Question: I created a class that would generate a hud item, this hud item can animate the resulting texture which is a gradient created using cicolor that is then saved into a uiimage which is in turn used for an sktexture. I've noticed now that i am getting a lot of memory growth in my app and running it through instruments has shown me this, but i can't for the life figure out whats going on:
Here's the error i get
You can't really see the issue so it's giving me 91.4% on this line of code:
'''
animatedGraphic = [[SKSpriteNode alloc]initWithTexture:[[TextureList sharedManager]returnGradientofSize:[[TextureList sharedManager]returnTextureSize:kGMHUDFlowerTarget] topColor:[CIColor colorWithRed:255.0/255.0 green:171.0/255.0 blue:121.0/255.0] bottomColor:[CIColor colorWithRed:225.0/255.0 green:57.0/255.0 blue:86.0/255.0]] color:[UIColor orangeColor] size:CGSizeMake(0, self.frame.size.height)];
animatedGraphic.anchorPoint = CGPointMake(0, 0.5);
animatedGraphic.zPosition = self.zPosition+1;
[self addChild:animatedGraphic];
'''
Heres the code for the sktexture with a gradient:
'''
-(SKTexture*)returnHorizontalGradientofSize:(CGSize)size
leftColor:(CIColor*)leftColor
rightColor:(CIColor*)rightColor{
CIContext *coreImageContext = [CIContext contextWithOptions:nil];
CIFilter *gradientFilter = [CIFilter filterWithName:@"CILinearGradient"];
[gradientFilter setDefaults];
CIVector *startVector = [CIVector vectorWithX:0 Y:size.height/2];
CIVector *endVector = [CIVector vectorWithX:size.width Y:size.height/2];
[gradientFilter setValue:startVector forKey:@"inputPoint0"];
[gradientFilter setValue:endVector forKey:@"inputPoint1"];
[gradientFilter setValue:leftColor forKey:@"inputColor0"];
[gradientFilter setValue:rightColor forKey:@"inputColor1"];
CGImageRef cgimg = [coreImageContext createCGImage:[gradientFilter outputImage]
fromRect:CGRectMake(0, 0, size.width, size.height)];
UIImage *theImage = [UIImage imageWithCGImage:cgimg];
CFRelease(cgimg);
return [SKTexture textureWithImage:theImage];
}
'''
Heres the code for the hud item:
'''
#import "ItemHud.h"
#import "TextureList.h"
#import "UnlockController.h"
@interface ItemHud ()
@property (nonatomic) double scoreIncrement;
@property (nonatomic) double increment;
@property (nonatomic) double barIncrement;
@property (nonatomic) double updateIncrement;
@property (nonatomic) BOOL barAnimating;
@end
@implementation ItemHud
@synthesize theLabel;
@synthesize theLabelTwo;
@synthesize animatedGraphic;
@synthesize iconGraphic;
-(id)initWithImageNamed:(NSString *)ImageName
withLabel:(NSString *)LabelName
withLabelTwo:(NSString *)LabelNameTwo
withIconGraphic:(NSString *)iconGraphicName
withAnimatedGraphic:(BOOL)AnimatedGraphicName{
if (self = [super init]) {
if (ImageName)
{
self.size = [[TextureList sharedManager]returnTextureSize:ImageName];
self.texture = nil;
self.color = [UIColor colorWithRed:0.0/255.0 green:0.0/255.0 blue:0.0/255.0 alpha:0.65];
self.userInteractionEnabled = NO;
_barAnimating = NO;
}
if (AnimatedGraphicName) {
animatedGraphic = [[SKSpriteNode alloc]initWithTexture:[[TextureList sharedManager]returnGradientofSize:[[TextureList sharedManager]returnTextureSize:kGMHUDFlowerTarget] topColor:[CIColor colorWithRed:255.0/255.0 green:171.0/255.0 blue:121.0/255.0] bottomColor:[CIColor colorWithRed:225.0/255.0 green:57.0/255.0 blue:86.0/255.0]] color:[UIColor orangeColor] size:CGSizeMake(0, self.frame.size.height)];
animatedGraphic.anchorPoint = CGPointMake(0, 0.5);
animatedGraphic.zPosition = self.zPosition+1;
[self addChild:animatedGraphic];
}
if (iconGraphicName) {
if ([iconGraphicName isEqualToString:kGMHUDLevelIcon1] || [iconGraphicName isEqualToString:kGMHUDLevelIcon2] || [iconGraphicName isEqualToString:kGMHUDLevelIcon3] || [iconGraphicName isEqualToString:kGMHUDLevelIcon4]|| [iconGraphicName isEqualToString:kGMHUDLevelIcon5] || [iconGraphicName isEqualToString:kGMHUDLevelIcon6] || [iconGraphicName isEqualToString:kGMHUDLevelIcon7] || [iconGraphicName isEqualToString:kGMHUDLevelIcon8] || [iconGraphicName isEqualToString:kGMHUDLevelIcon9]) {
iconGraphic = [[SKSpriteNode alloc]initWithTexture:[SKTexture textureWithImageNamed:iconGraphicName] color:nil size:[[TextureList sharedManager]returnTextureSize:kGMHUDLevelIcon1]];
}
else{
iconGraphic = [[SKSpriteNode alloc]initWithTexture:[SKTexture textureWithImageNamed:iconGraphicName] color:nil size:[[TextureList sharedManager]returnTextureSize:iconGraphicName]];
}
iconGraphic.zPosition = self.zPosition+1;
[self addChild:iconGraphic];
[self setGraphicRight:NO];
}
if (LabelName) {
theLabel = [SKLabelNode labelNodeWithFontNamed:kFontName];
[theLabel setFontColor:[UIColor whiteColor]];
[theLabel setFontName:kFontName];
[theLabel setFontSize:kFontSizeMDMedium];
[theLabel setHorizontalAlignmentMode:SKLabelHorizontalAlignmentModeLeft];
[theLabel setVerticalAlignmentMode:SKLabelVerticalAlignmentModeCenter];
theLabel.text = LabelName;
[self addChild:theLabel];
[self setHudDefaults:YES];
}
if (LabelNameTwo) {
theLabelTwo = [SKLabelNode labelNodeWithFontNamed:kFontName];
[theLabelTwo setFontColor:[UIColor whiteColor]];
[theLabelTwo setFontName:kFontName];
[theLabelTwo setFontSize:kFontSizeMDMedium];
[theLabelTwo setHorizontalAlignmentMode:SKLabelHorizontalAlignmentModeRight];
[theLabelTwo setVerticalAlignmentMode:SKLabelVerticalAlignmentModeCenter];
theLabelTwo.text = LabelNameTwo;
[self addChild:theLabelTwo];
[self setHudDefaults:NO];
}
}
return self;
}
-(void)setBackgroundImage:(SKTexture*)theTexture{
self.texture = theTexture;
}
-(void)setHudDefaults:(BOOL)singleLabel{
theLabelTwo.position = CGPointMake(self.position.x+self.frame.size.width/2,self.position.y);
animatedGraphic.position = CGPointMake(-self.frame.size.width/2,self.position.y);
if (singleLabel) {
[theLabel setHorizontalAlignmentMode:SKLabelHorizontalAlignmentModeCenter];
theLabel.position = CGPointMake(self.position.x,self.position.y);
}
else{
theLabel.position = CGPointMake(theLabelTwo.position.x-theLabelTwo.frame.size.width/2-20,self.position.y);
[theLabel setHorizontalAlignmentMode:SKLabelHorizontalAlignmentModeRight];
}
theLabel.zPosition = self.zPosition+1;
theLabelTwo.zPosition = self.zPosition+1;
}
-(void)setGraphicRight:(BOOL)placeRight{
if (placeRight) {
iconGraphic.position = CGPointMake(self.frame.size.width/2,-self.frame.size.height/4);
iconGraphic.zPosition = animatedGraphic.zPosition+1;
}
else{
iconGraphic.position = CGPointMake(-self.frame.size.width/2,-self.frame.size.height/4);
iconGraphic.zPosition = animatedGraphic.zPosition+1;
}
}
-(void)setBarProgress:(int)flowerTarget currentFlowers:(int)currentFlowers{
double increment = (double)flowerTarget/100;
//NSLog(@"increment is %f",increment);
double barIncrement = (double)self.frame.size.width/100;
//NSLog(@"BAR increment is %f",barIncrement);
double barState = (barIncrement/increment)*currentFlowers;
//NSLog(@"BAR state is %f",barState);
/*if (animatedGraphic.frame.size.width >= self.frame.size.width && !_barAnimating) {
_barAnimating = YES;
[self animateBar:YES];
}
else if (animatedGraphic.frame.size.width < self.frame.size.width && _barAnimating){
_barAnimating = NO;
[self animateBar:NO];
}*/
animatedGraphic.size = CGSizeMake(barState, self.frame.size.height);
}
-(void)setBarValues:(int)startValue increment:(int)increment nextObject:(int)nextObject{
//NSLog(@"0:Totalscore is %i",[[UserDetails sharedManager]userTotalScore]);
//NSLog(@"1:StartValue %i",startValue);
//NSLog(@"2:Increment %i",increment);
//NSLog(@"3:Nextobject %i",nextObject);
_scoreIncrement = (double)startValue/(double)nextObject;
//NSLog(@"increment is %f",increment);
_barIncrement = (double)self.frame.size.width/100;
//NSLog(@"bar increment is %f",barIncrement);
_updateIncrement = ((double)startValue/_scoreIncrement)/100;
//NSLog(@"update increment is %f",updateIncrement);
//NSLog(@"4:Animate %f",_barIncrement/_updateIncrement*increment);
animatedGraphic.size = CGSizeMake(_barIncrement/_updateIncrement*increment, self.frame.size.height);
}
-(void)updateBarProgress:(int)update{
animatedGraphic.size = CGSizeMake(_barIncrement/_updateIncrement*update, self.frame.size.height);
//hudFx.position = CGPointMake(animatedGraphic.frame.size.width-2, animatedGraphic.position.y);
}
-(void)setBarValues:(int)startValue nextObject:(int)nextObject animated:(BOOL)animated{
// start value is difference between unlock score and current value
// next object is score to unlock item
// all unlocks done
if ([[UnlockController sharedManager]allunlocksOpen]) {
theLabel.text = @"ALL ITEMS UNLOCKED";
return;
}
__block int count = 0;
double increment = (double)startValue/(double)nextObject;
//NSLog(@"increment is %f",increment);
double countUp = nextObject-startValue;
//NSLog(@"countup is %f",countUp);
double barIncrement = (double)self.frame.size.width/100;
//NSLog(@"bar increment is %f",barIncrement);
double updateIncrement = ((double)startValue/increment)/100;
//NSLog(@"update increment is %f",updateIncrement);
if (!animated) {
animatedGraphic.size = CGSizeMake(barIncrement/updateIncrement*startValue, self.frame.size.height);
//hudFx.position = CGPointMake(animatedGraphic.frame.size.width-2, animatedGraphic.position.y);
}
else{
SKAction *delay = [SKAction waitForDuration:0.0];
SKAction *animateCount = [SKAction runBlock:^{
count++;
animatedGraphic.size = CGSizeMake(barIncrement*count, self.frame.size.height);
//hudFx.position = CGPointMake(animatedGraphic.frame.size.width-2, animatedGraphic.position.y);
}];
SKAction *animateSequence = [SKAction sequence:@[animateCount,delay]];
SKAction *repeatSequence = [SKAction repeatAction:animateSequence count:(double)countUp/updateIncrement];
[animatedGraphic runAction:repeatSequence completion:^{
}];
}
}
-(void)animateBar:(BOOL)animate{
SKAction *delay = [SKAction waitForDuration:0.15];
SKAction *changeToAnimateBar = [SKAction runBlock:^{
animatedGraphic.texture = [[TextureList sharedManager]returnGradientofSize:[[TextureList sharedManager]returnTextureSize:kGMHUDFlowerTarget] topColor:[CIColor colorWithRed:255.0/255.0 green:244.0/255.0 blue:155.0/255.0] bottomColor:[CIColor colorWithRed:225.0/255.0 green:57.0/255.0 blue:86.0/255.0]];
}];
SKAction *changeToDefaultBar = [SKAction runBlock:^{
animatedGraphic.texture = [[TextureList sharedManager]returnGradientofSize:[[TextureList sharedManager]returnTextureSize:kGMHUDFlowerTarget] topColor:[CIColor colorWithRed:255.0/255.0 green:171.0/255.0 blue:121.0/255.0] bottomColor:[CIColor colorWithRed:225.0/255.0 green:57.0/255.0 blue:86.0/255.0]];
}];
SKAction *animateSequence = [SKAction sequence:@[changeToAnimateBar,delay,changeToDefaultBar,delay]];
SKAction *animatingBarLoop = [SKAction repeatActionForever:animateSequence];
if (animate) {
[self runAction:animatingBarLoop withKey:@"animatingBar"];
}
else{
[self removeActionForKey:@"animatingBar"];
[self runAction:changeToDefaultBar withKey:@"defaultBar"];
}
}
'''
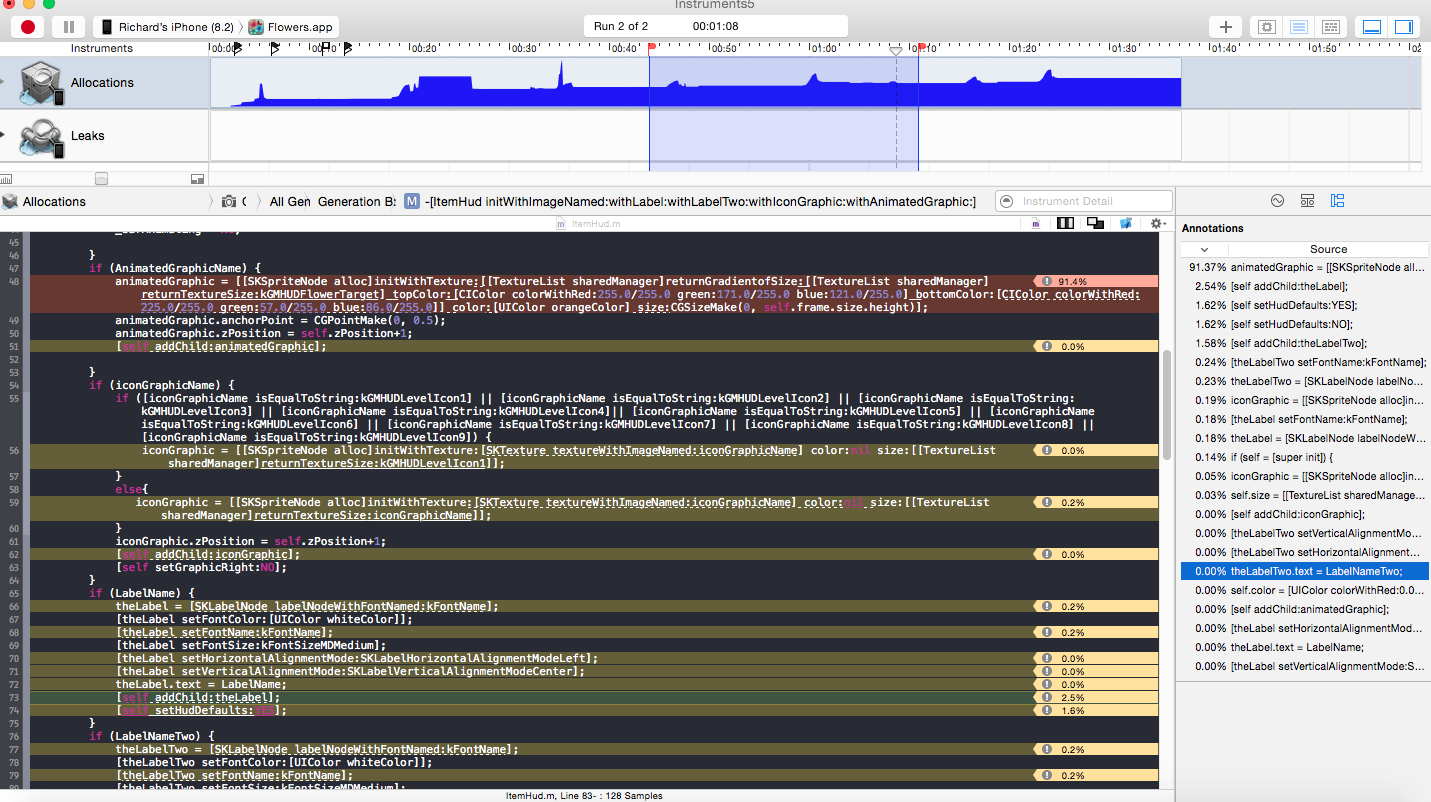
Answer: This turned out to be an issue with the AGSpriteButton class which was hogging memory and therefore eventually causing a crash when an advert loaded, you can find a fix here:
<URL>